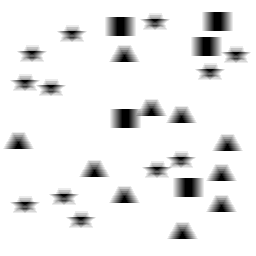
Squares: 5
Triangles: 10
Stars: 12
Total shapes: 27